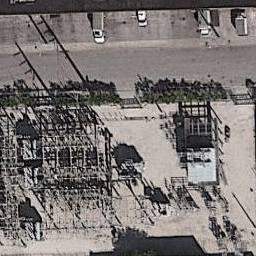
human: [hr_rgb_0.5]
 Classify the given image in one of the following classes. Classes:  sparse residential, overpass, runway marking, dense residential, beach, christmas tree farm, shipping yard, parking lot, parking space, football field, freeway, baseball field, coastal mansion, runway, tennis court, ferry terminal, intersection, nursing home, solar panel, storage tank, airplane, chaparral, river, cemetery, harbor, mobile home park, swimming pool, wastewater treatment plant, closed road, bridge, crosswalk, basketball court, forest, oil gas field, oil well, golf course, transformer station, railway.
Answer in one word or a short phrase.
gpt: transformer station